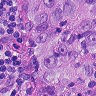
Metastatic tissue present: yes